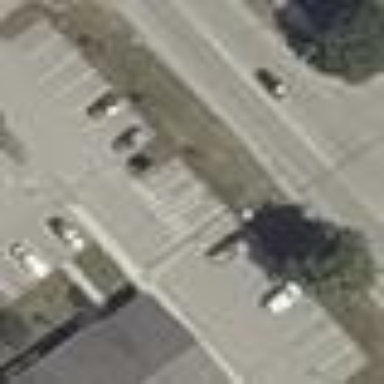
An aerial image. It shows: Street-side parking lot with asphalt surface.